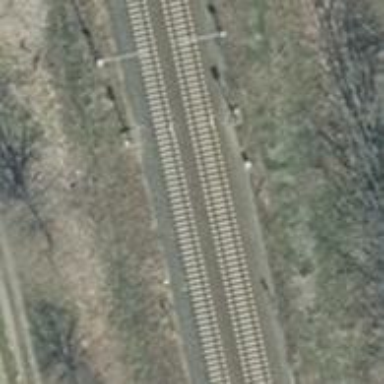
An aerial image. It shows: Railway signal.